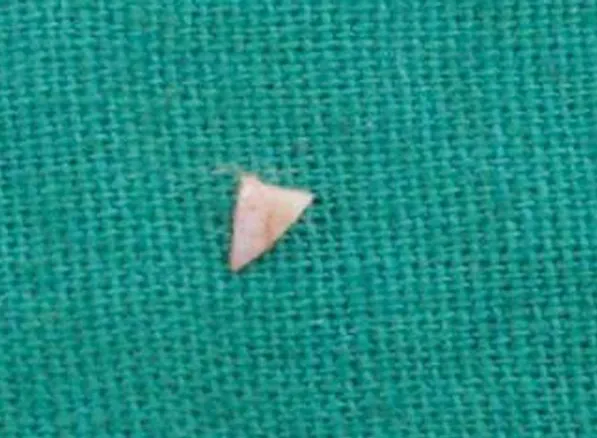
Tooth fragment after its removal from lower lip.
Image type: medical_photograph (other_medical_photograph)